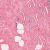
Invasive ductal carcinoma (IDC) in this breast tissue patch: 0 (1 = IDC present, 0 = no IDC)